Field crop: maize
Growth stage: 2
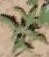
Species: atriplex